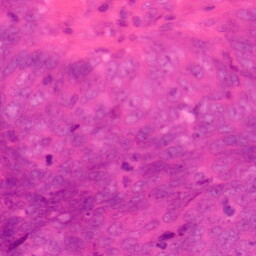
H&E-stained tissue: Colon